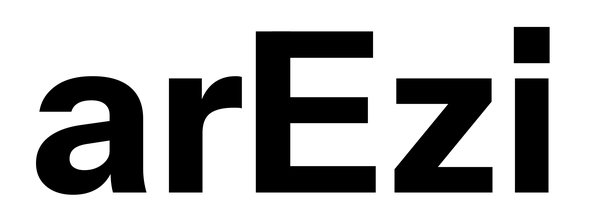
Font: InstrumentSans_Bold